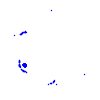
Particle: electron